Interaction volume radius: 10 \u00c5
Interaction volume height: 20 \u00c5
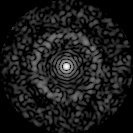
Disorder parameter: 0.8299